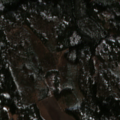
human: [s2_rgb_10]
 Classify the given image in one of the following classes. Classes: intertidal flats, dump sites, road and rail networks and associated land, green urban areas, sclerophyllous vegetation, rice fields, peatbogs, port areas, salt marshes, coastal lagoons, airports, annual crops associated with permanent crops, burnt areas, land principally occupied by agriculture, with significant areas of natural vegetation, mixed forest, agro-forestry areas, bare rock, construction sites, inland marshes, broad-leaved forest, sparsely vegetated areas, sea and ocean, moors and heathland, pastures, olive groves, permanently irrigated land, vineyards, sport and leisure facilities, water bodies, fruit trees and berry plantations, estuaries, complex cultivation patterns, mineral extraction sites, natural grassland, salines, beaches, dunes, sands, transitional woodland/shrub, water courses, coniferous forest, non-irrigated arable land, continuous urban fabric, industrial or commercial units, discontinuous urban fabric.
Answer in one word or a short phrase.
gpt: non-irrigated arable land, coniferous forest, mixed forest, transitional woodland/shrub